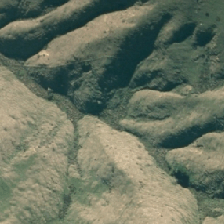
Land cover: high_producing_grassland